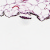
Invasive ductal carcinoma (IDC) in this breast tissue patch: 0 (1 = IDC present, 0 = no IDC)